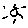
Label: sun